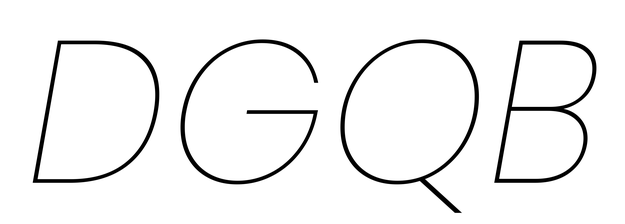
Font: Poppins-ThinItalic